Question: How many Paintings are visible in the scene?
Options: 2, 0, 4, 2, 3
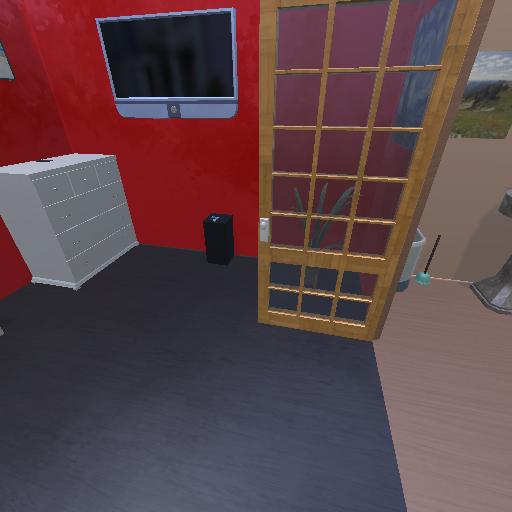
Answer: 2